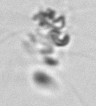
Label: Chaetoceros_socialis